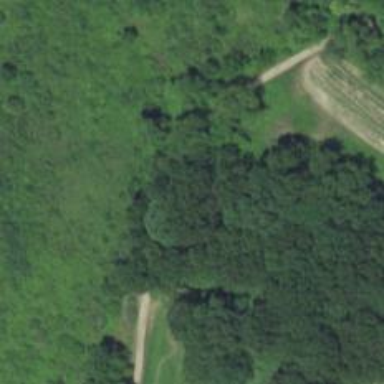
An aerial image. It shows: Track road designated as Foot and Cross Country Ski trail.